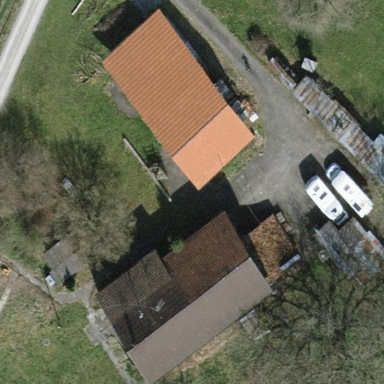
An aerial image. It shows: Farmyard area.